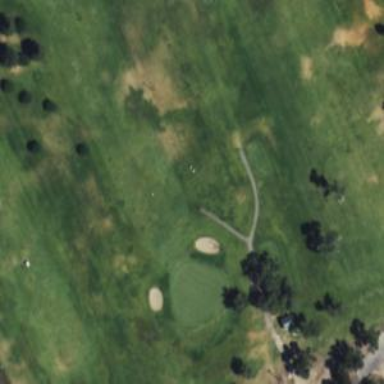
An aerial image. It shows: Path designated for golf carts.